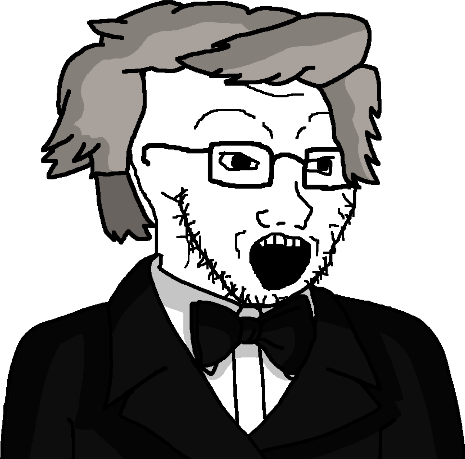
Label: 5_Soyjak